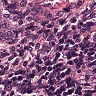
Metastatic tissue present: yes